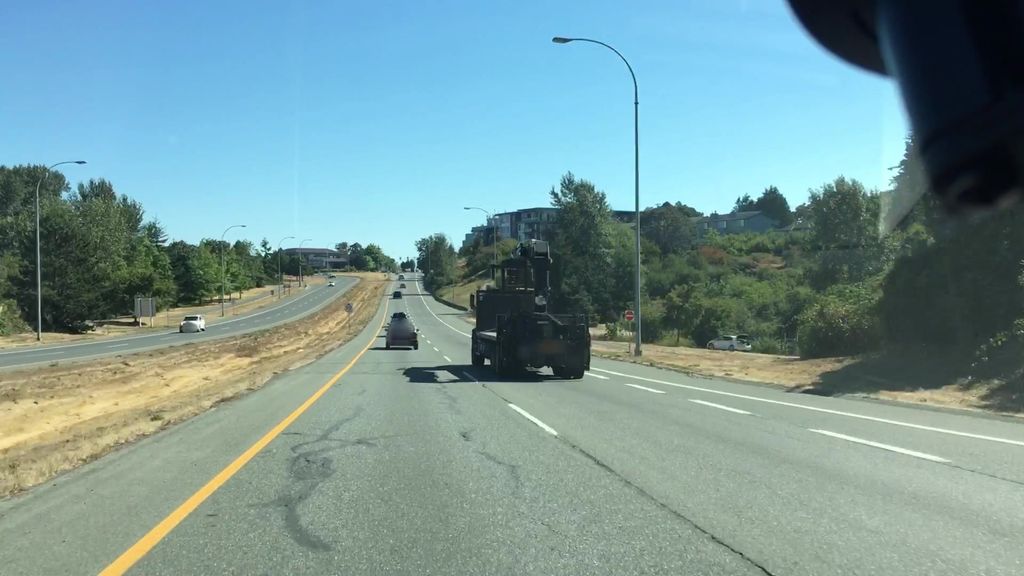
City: victoria